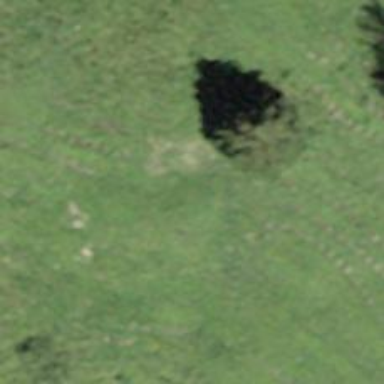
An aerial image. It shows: Needle-leaved tree in its natural environment.